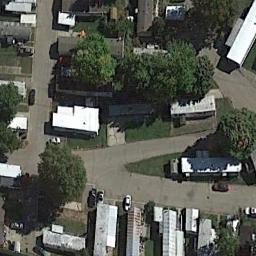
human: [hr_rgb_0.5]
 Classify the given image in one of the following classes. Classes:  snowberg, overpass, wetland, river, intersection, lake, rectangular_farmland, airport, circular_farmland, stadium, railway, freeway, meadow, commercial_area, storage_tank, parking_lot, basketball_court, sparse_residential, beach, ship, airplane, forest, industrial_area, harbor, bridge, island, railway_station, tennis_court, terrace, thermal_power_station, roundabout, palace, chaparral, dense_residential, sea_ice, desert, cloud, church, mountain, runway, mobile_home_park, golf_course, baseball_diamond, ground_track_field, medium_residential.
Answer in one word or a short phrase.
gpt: mobile_home_park